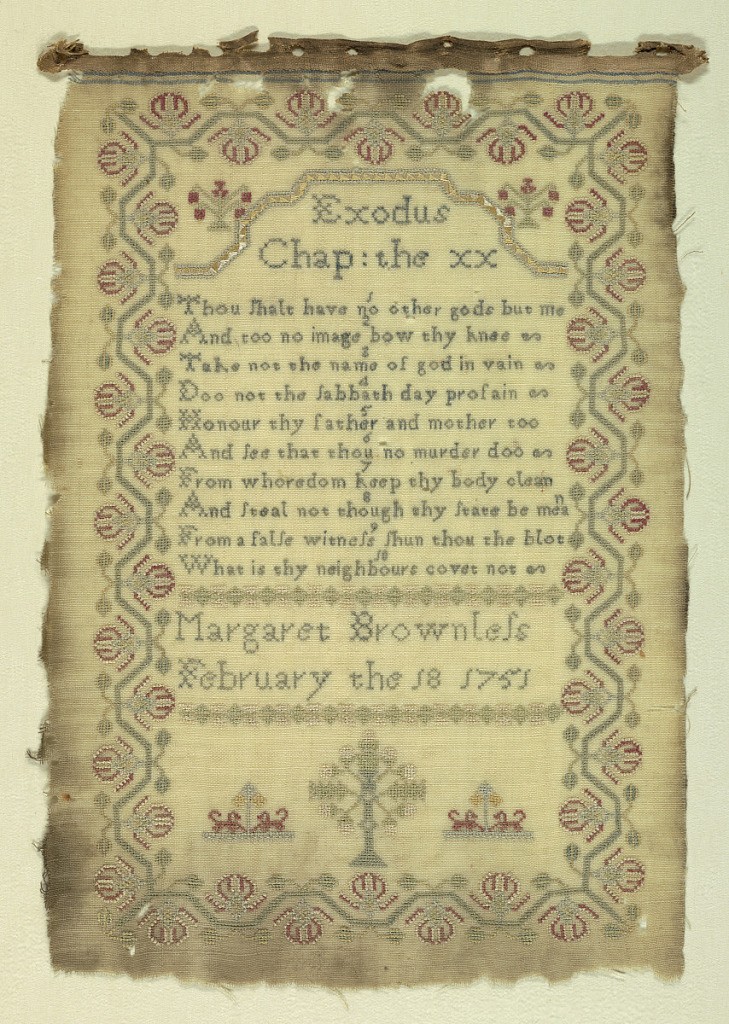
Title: Sampler
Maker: Margaret Brownless, English
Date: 1751
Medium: silk embroidery on wool foundation Technique: embroidered in cross and satin stitches on plain weave foundation
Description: The ten commandments followed by signature within curving floral border.